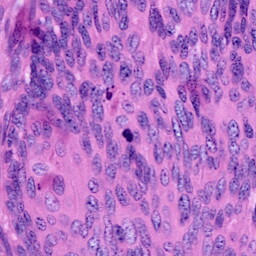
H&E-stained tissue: Cervix